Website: bh-photo
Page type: review-order
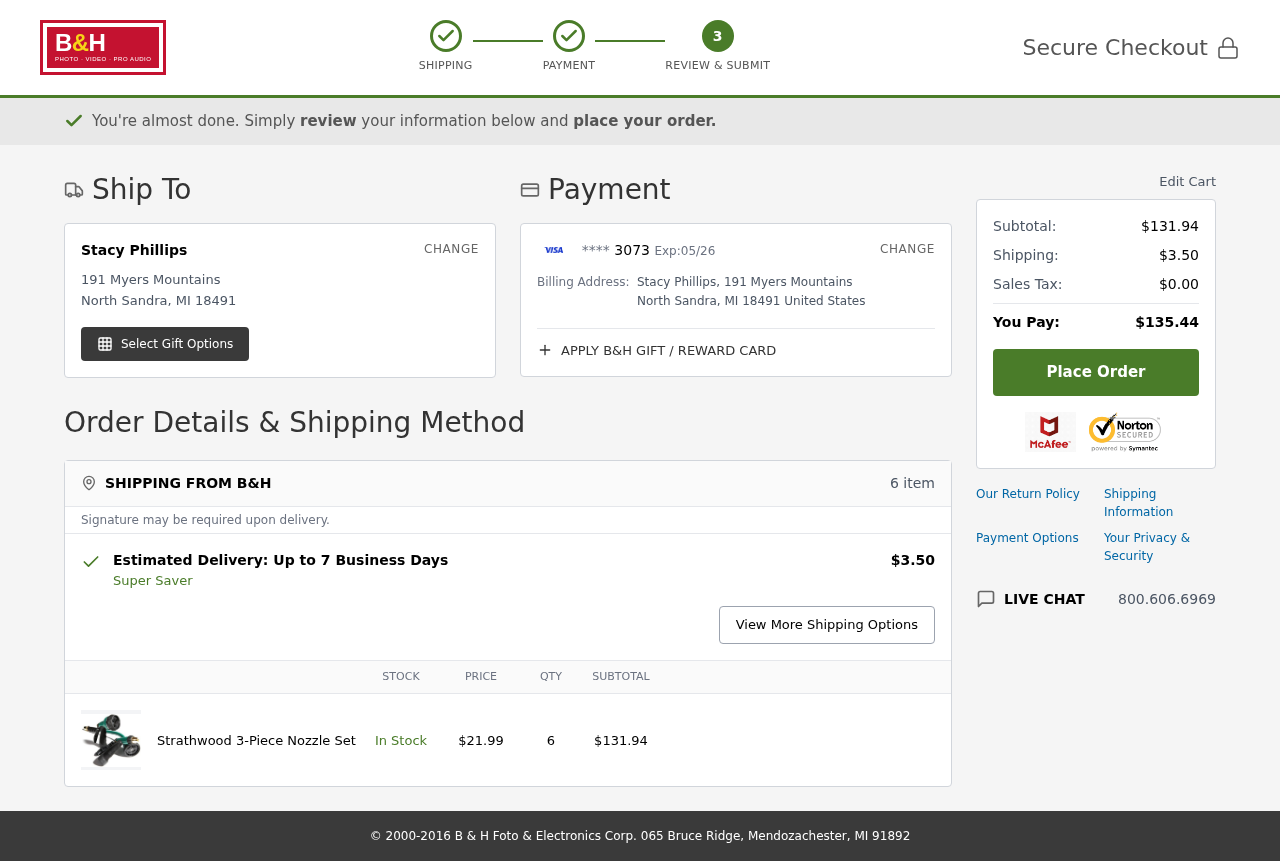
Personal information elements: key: PII_CARD_EXPIRY
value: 05/26
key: PII_CARD_LAST4
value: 3073
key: PII_CITY
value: North Sandra
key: PII_COUNTRY
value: United States
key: PII_FULLNAME
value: Stacy Phillips
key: PII_POSTCODE
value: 18491
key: PII_STATE_ABBR
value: MI
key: PII_STREET
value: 191 Myers Mountains
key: PII_FULLNAME2
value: Stacy Phillips
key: PII_STREET2
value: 191 Myers Mountains
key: PII_CITY2
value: North Sandra
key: PII_STATE_ABBR2
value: MI
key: PII_POSTCODE2
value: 18491
Product elements: key: PRODUCT1_NAME
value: Strathwood 3-Piece Nozzle Set
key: PRODUCT1_PRICE
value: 21.99
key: PRODUCT1_QUANTITY
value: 6
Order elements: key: ORDER_NUM_ITEMS
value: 6 item
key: ORDER_SHIPPING_COST
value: $3.50
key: ORDER_SUBTOTAL
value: $131.94
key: ORDER_SUBTOTAL2
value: $131.94
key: ORDER_SHIPPING_COST2
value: $3.50
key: ORDER_TAX
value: $0.00
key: ORDER_TOTAL
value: $135.44